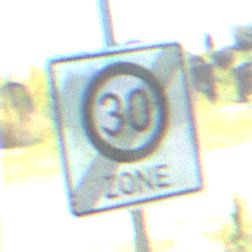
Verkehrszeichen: EndeZone30
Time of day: Midday
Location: Outdoor (Special)
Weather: PartlyCloudy
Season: NotSpecified
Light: Natural